Field crop: maize
Growth stage: 1
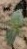
Species: datura